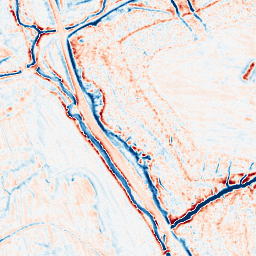
Category: edge_preserving
Decomposition family: anisotropic_diffusion
Decomposition parameters: iterations: 50
kappa: 100
gamma: 0.05
Upsampling method: linear_exact
Upsampling parameters: scale: 4
Upsampling scale: 4